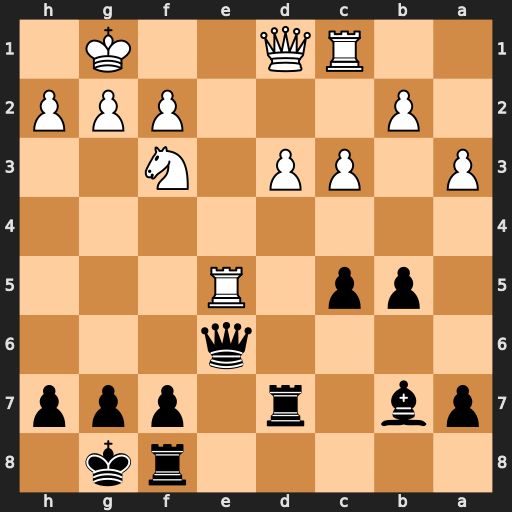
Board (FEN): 5rk1/pb1r1ppp/4q3/1pp1R3/8/P1PP1N2/1P3PPP/2RQ2K1
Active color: b
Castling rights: -
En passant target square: -
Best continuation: Bxf3 Rxe6 Bxd1